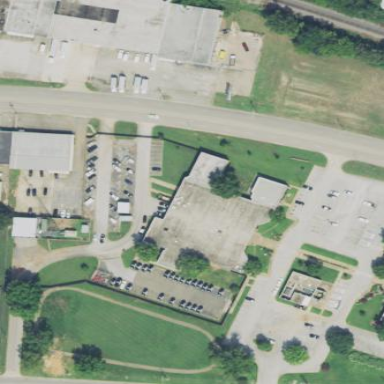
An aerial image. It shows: Police building.